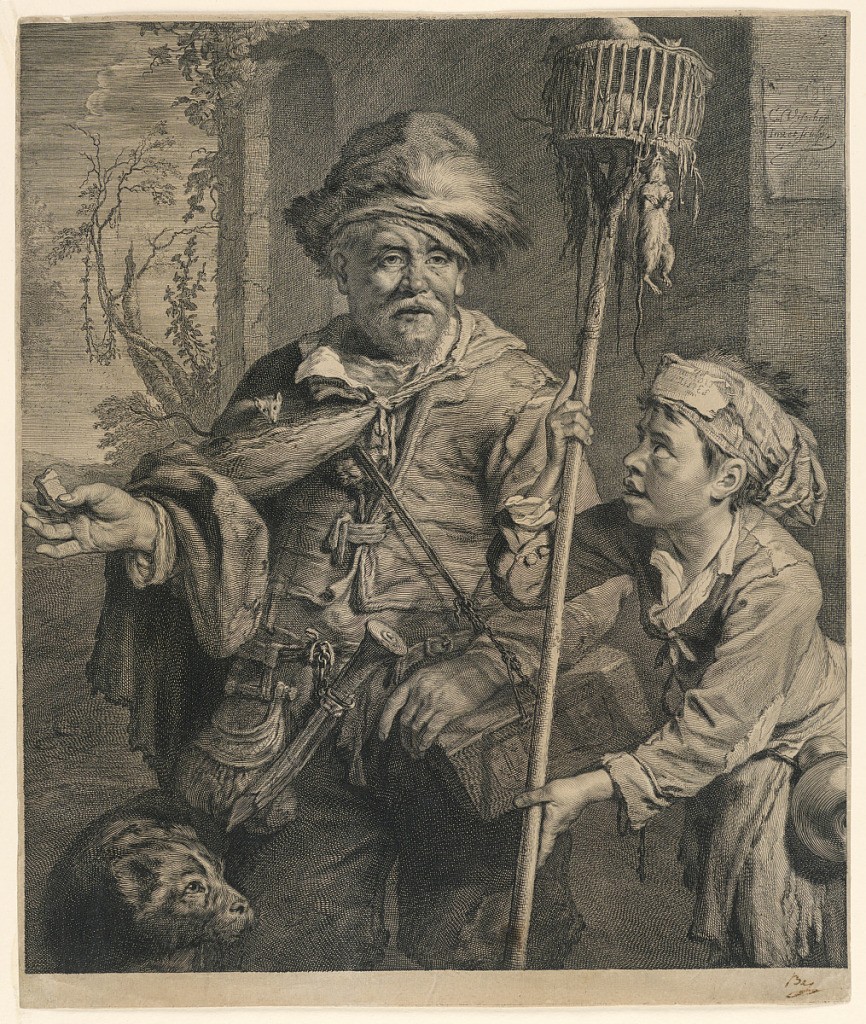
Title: The Rat Catcher
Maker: Cornelis Visscher, Netherlandish, 1629-1658
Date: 1655
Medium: Engraving on paper
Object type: Print
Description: In mid-foreground an old man standing in frontal position looking to right. He is seen up to his knees. At left, a dog; at right, a boy looking to left and holding a mouse-trap on a pole. Inscribed, upper right: "C. Visscher inv. et sculp. exec 1655."